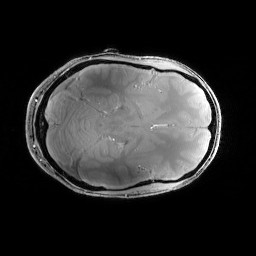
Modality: PDw
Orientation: axial
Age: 25
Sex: female
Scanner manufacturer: siemens
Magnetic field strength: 6.98 T
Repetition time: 1.3 s
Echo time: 0.00231 s